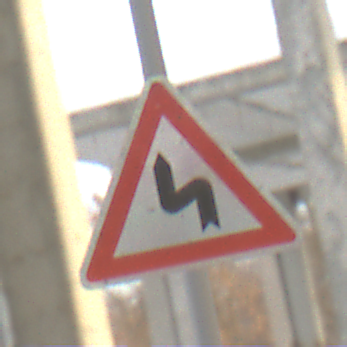
Verkehrszeichen: DoppelkurveZunaechstLinks
Umgebung: Roofed, Suburban
Tageszeit: MorningAfternoon
Wetter: PartlyCloudy
Licht: Natural
Jahreszeit: Winter
Kontrast: LowContrast